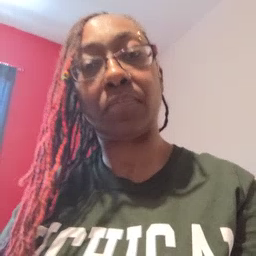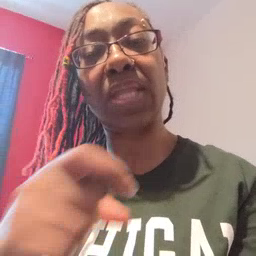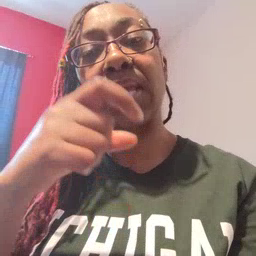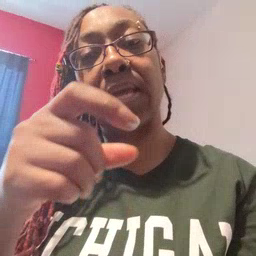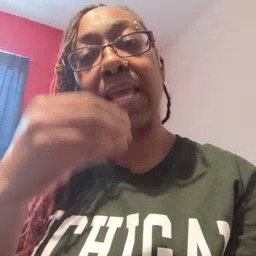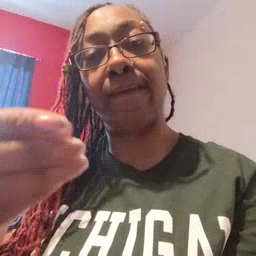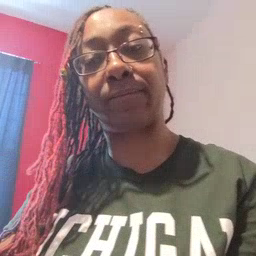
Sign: give